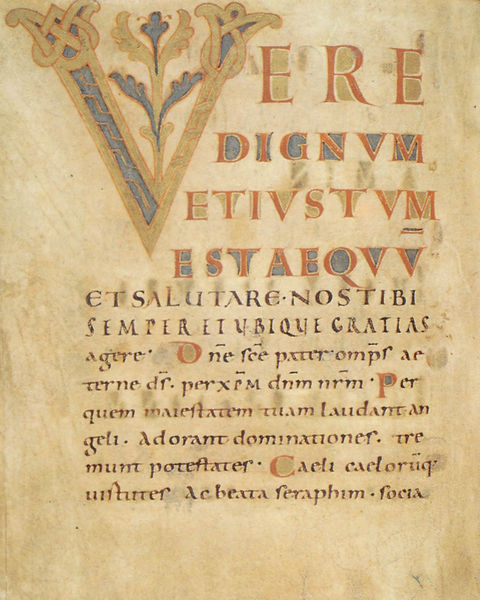
Titel: Kalendar und Sakramentar
Standort: Herkunftsort: St. Gallen (EU - CH)
Institution: Merseburg, Domstiftsbibliothek
Schlagwörter: blau, blätter, rot, ornament, band, knoten, gold, ranken, schrift, detail, seite, buchstaben, initiale, buchseite, pergament, zeilen, buchmalerei, v, mittelalterliche buchmalerei, vere dignum, et iustum, vere dignum etiustum estaequu